Question: Can you help me annotate a ggplot2 scatterplot?
To a typical scatter plot (black):
'''
df <- data.frame(x=seq(1:100), y=sort(rexp(100, 2), decreasing = T))
ggplot(df, aes(x=x, y=y)) + geom_point()
'''
I want to add annotations in the form of an extra tick and a custom label (red):
Example image:

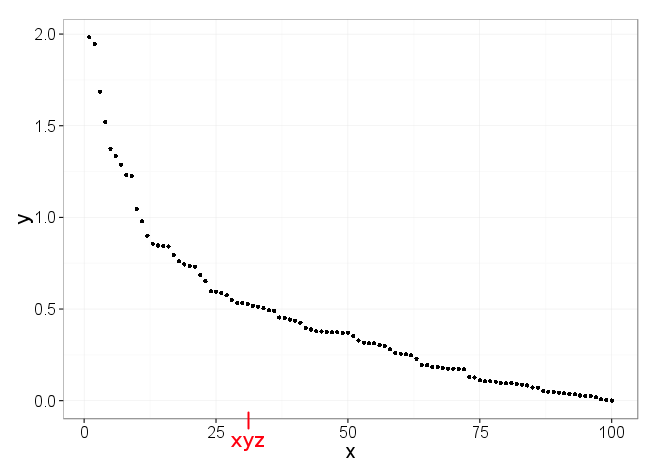
Answer: Four solutions.
The first uses 'scale_x_continuous' to add the additional element then uses 'theme' to customize the new text and tick mark (plus some additional tweaking).
The second uses 'annotate_custom' to create new grobs: a text grob, and a line grob. The locations of the grobs are in data coordinates. A consequence is that the positioning of the grob will change if the limits of y-axis changes. Hence, the y-axis is fixed in the example below. Also, 'annotation_custom' is attempting to plot outside the plot panel. By default, clipping of the plot panel is turned on. It needs to be turned off.
The third is a variation on the second (and draws on code from <URL>. The default coordinate system for grobs is 'npc', so position the grobs vertically during the construction of the grobs. The positioning of the grobs using 'annotation_custom' uses data coordinates, so position the grobs horizontally in 'annotation_custom'. Thus, unlike the second solution, the positioning of the grobs in this solution is independent of the range of the y values.
The fourth uses 'viewports'. It sets up a more convenient unit system for locating the text and tick mark. In the x direction, the location uses data coordinates; in the y direction, the location uses "npc" coordinates. Thus, in this solution too, the positioning of the grobs is independent of the range of the y values.
'''
## scale_x_continuous then adjust colour for additional element
## in the x-axis text and ticks
library(ggplot2)
df <- data.frame(x=seq(1:100), y=sort(rexp(100, 2), decreasing = T))
p = ggplot(df, aes(x=x, y=y)) + geom_point() +
scale_x_continuous(breaks = c(0,25,30,50,75,100), labels = c("0","25","xyz","50","75","100")) +
theme(axis.text.x = element_text(color = c("black", "black", "red", "black", "black", "black")),
axis.ticks.x = element_line(color = c("black", "black", "red", "black", "black", "black"),
size = c(.5,.5,1,.5,.5,.5)))
# y-axis to match x-axis
p = p + theme(axis.text.y = element_text(color = "black"),
axis.ticks.y = element_line(color = "black"))
# Remove the extra grid line
p = p + theme(panel.grid.minor = element_blank(),
panel.grid.major.x = element_line(color = c("white", "white", NA, "white", "white", "white")))
p
'''

'''
## annotation_custom then turn off clipping
library(ggplot2)
library(grid)
df <- data.frame(x=seq(1:100), y=sort(rexp(100, 2), decreasing = T))
p = ggplot(df, aes(x=x, y=y)) + geom_point() +
scale_y_continuous(limits = c(0, 4)) +
annotation_custom(textGrob("xyz", gp = gpar(col = "red")),
xmin=30, xmax=30,ymin=-.4, ymax=-.4) +
annotation_custom(segmentsGrob(gp = gpar(col = "red", lwd = 2)),
xmin=30, xmax=30,ymin=-.25, ymax=-.15)
g = ggplotGrob(p)
g$layout$clip[g$layout$name=="panel"] <- "off"
grid.draw(g)
'''

'''
library(ggplot2)
library(grid)
df <- data.frame(x=seq(1:100), y=sort(rexp(100, 2), decreasing = T))
p = ggplot(df, aes(x=x, y=y)) + geom_point()
gtext = textGrob("xyz", y = -.05, gp = gpar(col = "red"))
gline = linesGrob(y = c(-.02, .02), gp = gpar(col = "red", lwd = 2))
p = p + annotation_custom(gtext, xmin=30, xmax=30, ymin=-Inf, ymax=Inf) +
annotation_custom(gline, xmin=30, xmax=30, ymin=-Inf, ymax=Inf)
g = ggplotGrob(p)
g$layout$clip[g$layout$name=="panel"] <- "off"
grid.draw(g)
'''
<URL>
'''
## Viewports
library(ggplot2)
library(grid)
df <- data.frame(x=seq(1:100), y=sort(rexp(100, 2), decreasing = T))
(p = ggplot(df, aes(x=x, y=y)) + geom_point())
# Search for the plot panel using regular expressions
Tree = as.character(current.vpTree())
pos = gregexpr("\[panel.*?\]", Tree)
match = unlist(regmatches(Tree, pos))
match = gsub("^\[(panel.*?)\]$", "\1", match) # remove square brackets
downViewport(match)
#######
# Or find the plot panel yourself
# current.vpTree() # Find the plot panel
# downViewport("panel.6-4-6-4")
#####
# Get the limits of the ggplot's x-scale, including the expansion.
x.axis.limits = ggplot_build(p)$layout$panel_params[[1]][["x.range"]]
# Set up units in the plot panel so that the x-axis units are, in effect, "native",
# but y-axis units are, in effect, "npc".
pushViewport(dataViewport(yscale = c(0, 1), xscale = x.axis.limits, clip = "off"))
grid.text("xyz", x = 30, y = -.05, just = "center", gp = gpar(col = "red"), default.units = "native")
grid.lines(x = 30, y = c(.02, -.02), gp = gpar(col = "red", lwd = 2), default.units = "native")
upViewport(0)
'''